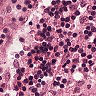
Metastatic tissue present: no